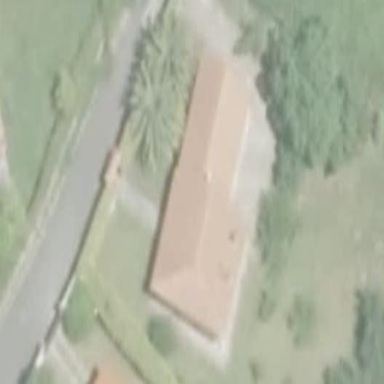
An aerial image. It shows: Simple house.